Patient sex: M
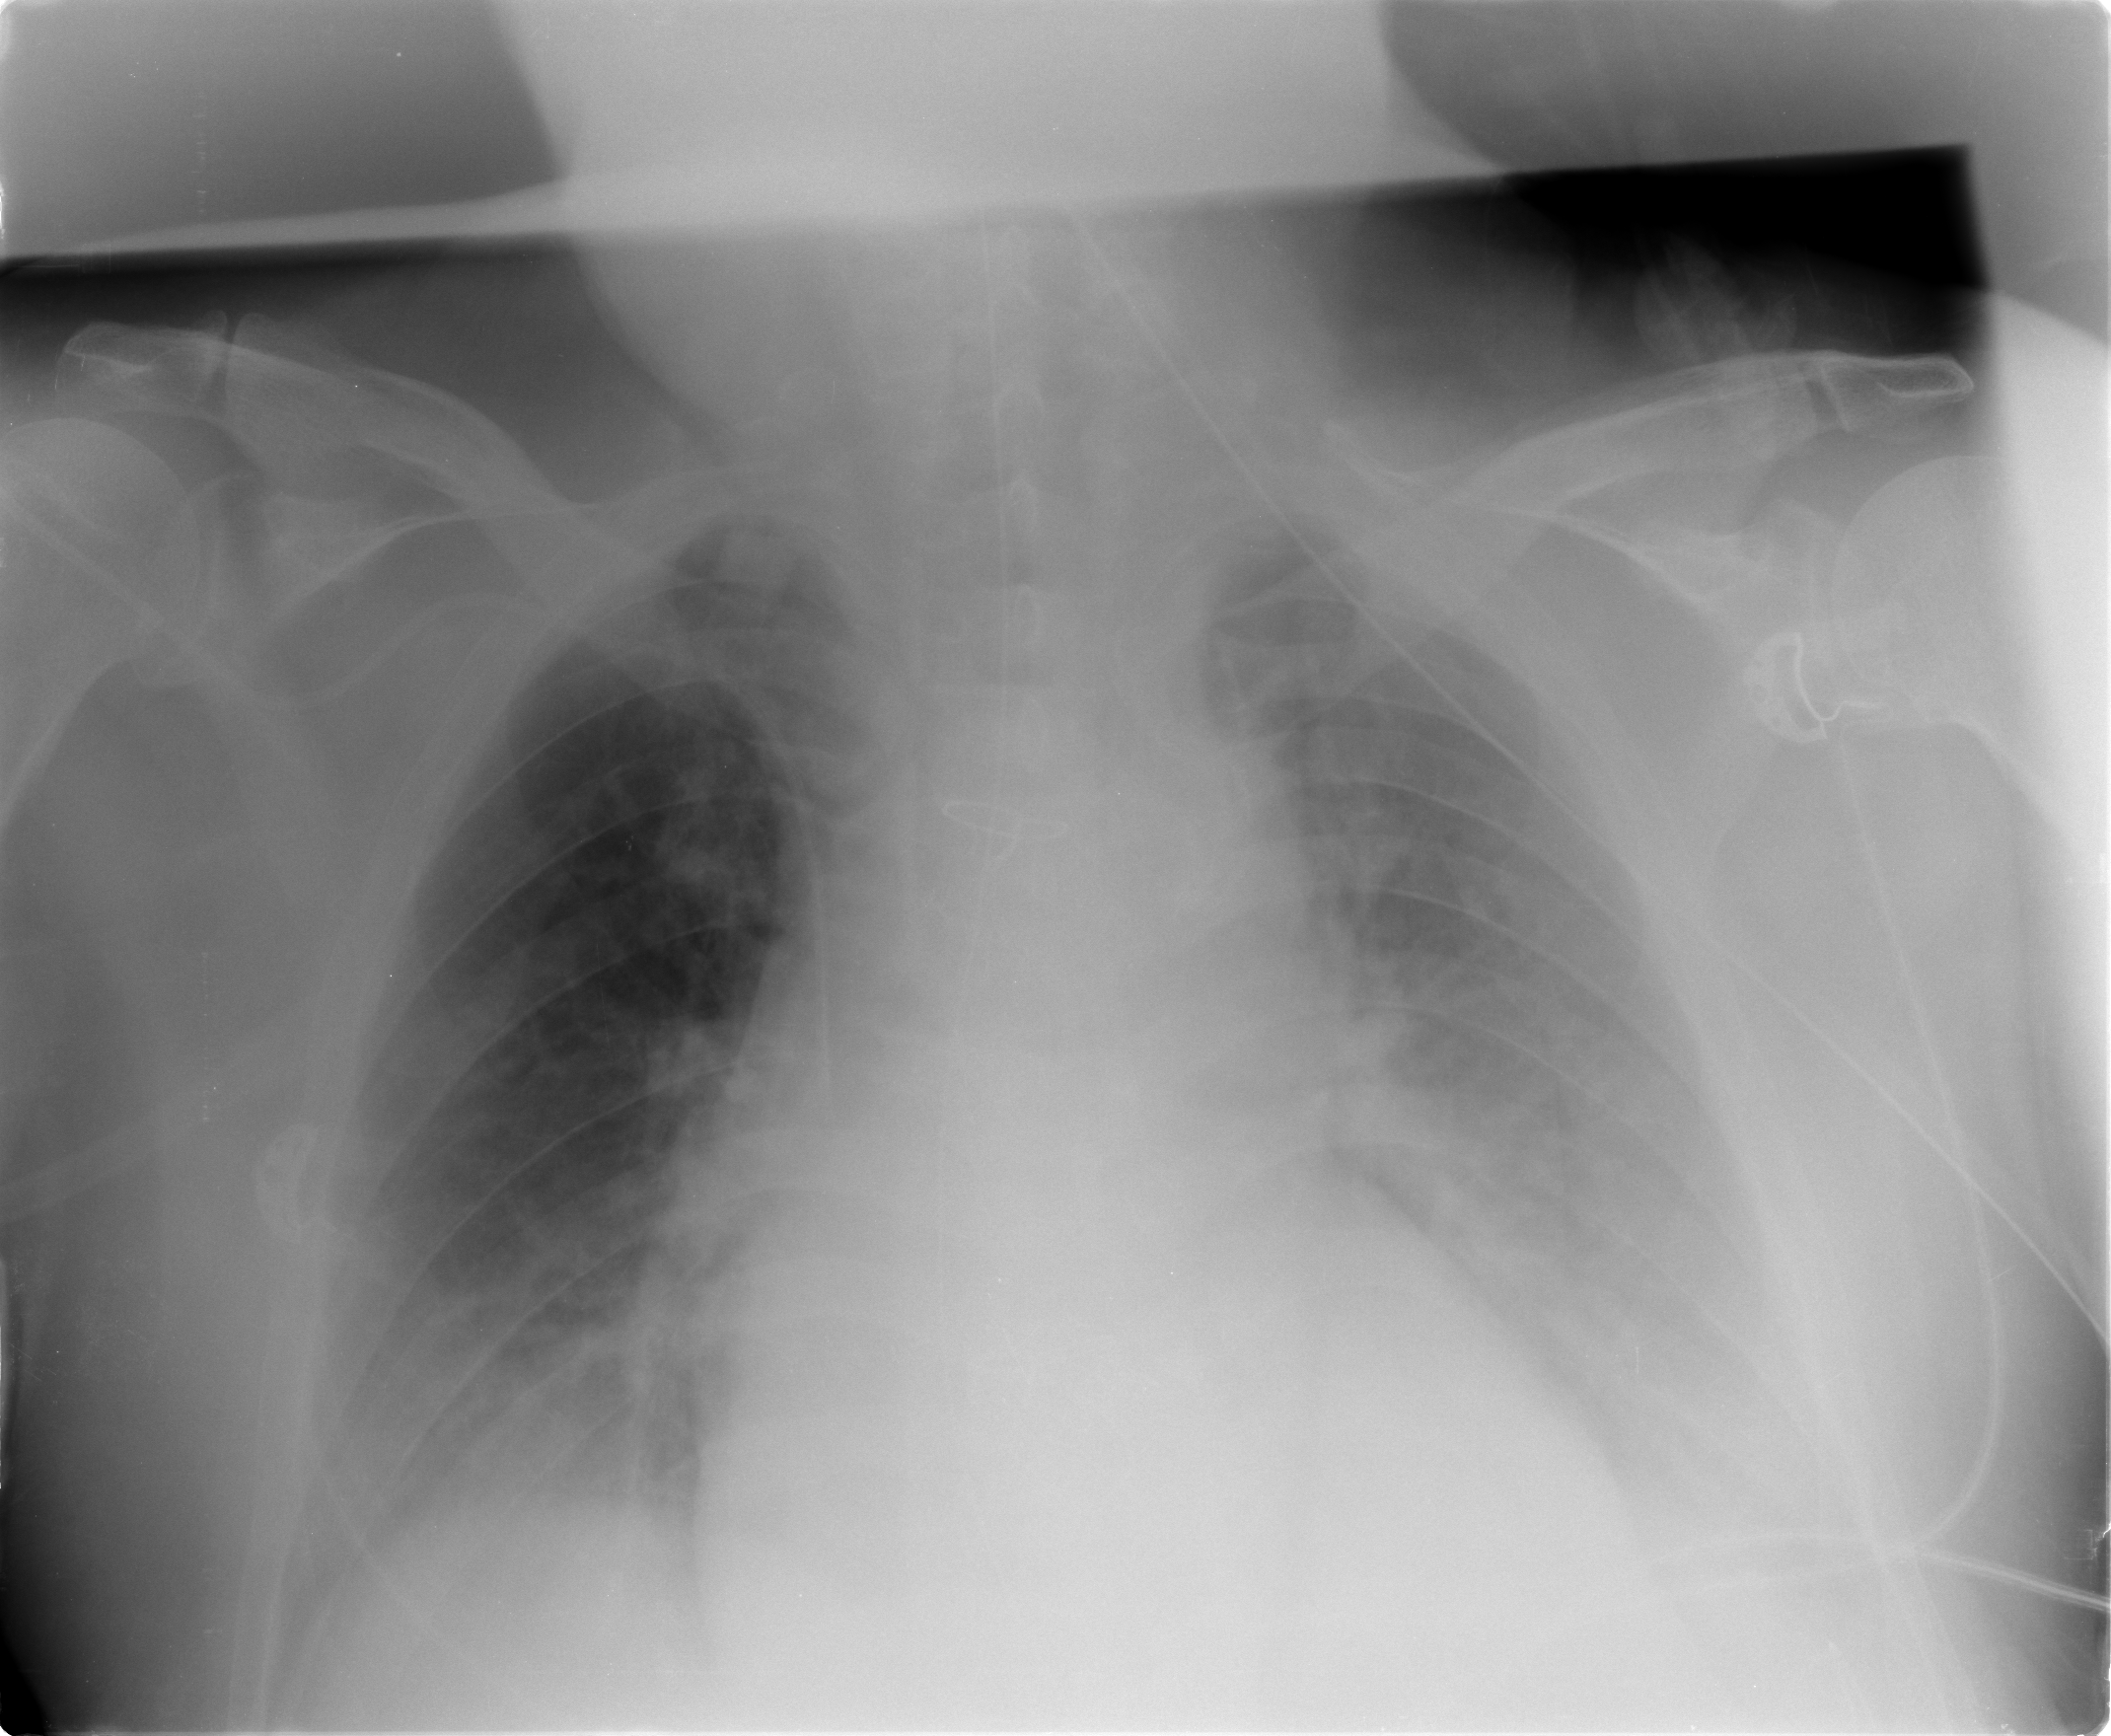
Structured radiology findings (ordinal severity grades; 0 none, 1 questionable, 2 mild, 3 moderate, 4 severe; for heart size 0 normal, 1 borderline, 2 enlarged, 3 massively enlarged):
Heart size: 2
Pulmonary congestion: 2
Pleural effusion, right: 2
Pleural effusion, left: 3
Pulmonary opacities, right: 1
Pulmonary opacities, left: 2
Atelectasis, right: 0
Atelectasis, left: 0